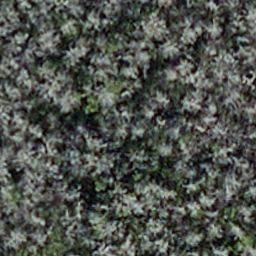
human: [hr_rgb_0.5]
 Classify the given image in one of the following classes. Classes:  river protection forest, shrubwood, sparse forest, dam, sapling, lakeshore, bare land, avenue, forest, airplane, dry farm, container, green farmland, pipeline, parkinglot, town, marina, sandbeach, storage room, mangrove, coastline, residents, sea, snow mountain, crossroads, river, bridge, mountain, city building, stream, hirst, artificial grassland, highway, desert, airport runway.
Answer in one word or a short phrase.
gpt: sapling